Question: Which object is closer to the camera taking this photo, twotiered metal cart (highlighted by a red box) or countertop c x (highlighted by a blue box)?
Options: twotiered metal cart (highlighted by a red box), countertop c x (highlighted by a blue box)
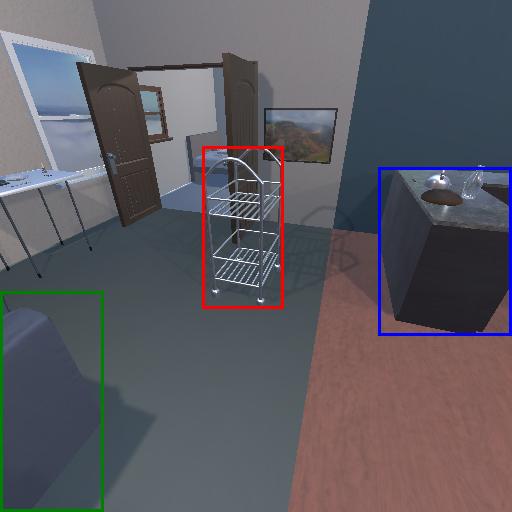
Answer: twotiered metal cart (highlighted by a red box)